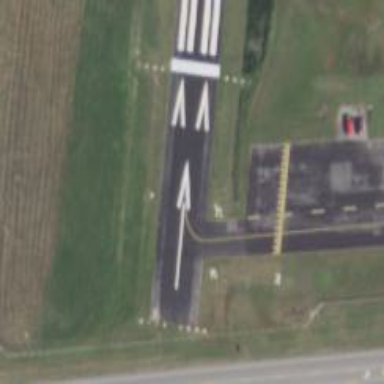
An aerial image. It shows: View of taxiway at the airport.